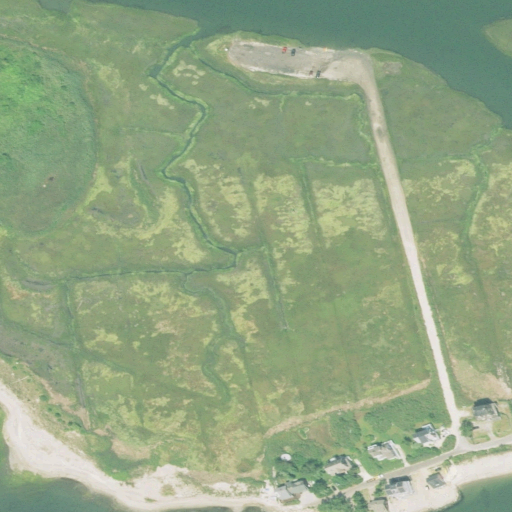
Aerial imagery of island in Connecticut named Grass Island containing herbaceous wetlands, open water, low intensity development, medium intensity development, high intensity development, and open development